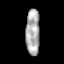
Tissue: prostate
Cell type: Epithelial cells
Senescence score: 0.304
Nuclear area (px): 616
Mean DAPI intensity: 174.044